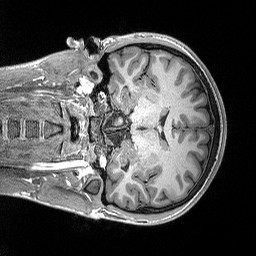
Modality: T1w
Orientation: coronal
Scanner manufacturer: siemens
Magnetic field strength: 3 T
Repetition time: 2.3 s
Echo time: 0.00298 s